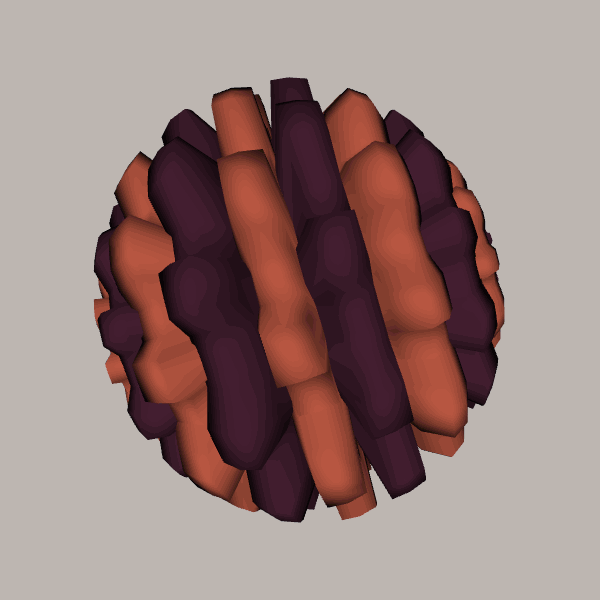
Background: light